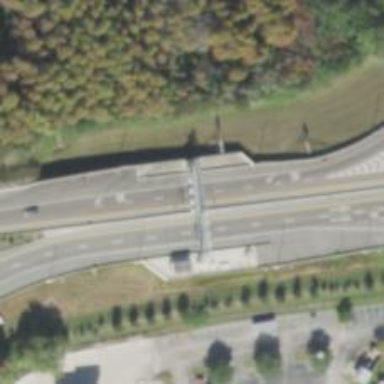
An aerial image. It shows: Toll gantry on the road.